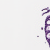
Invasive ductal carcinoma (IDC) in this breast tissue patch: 0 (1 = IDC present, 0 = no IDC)